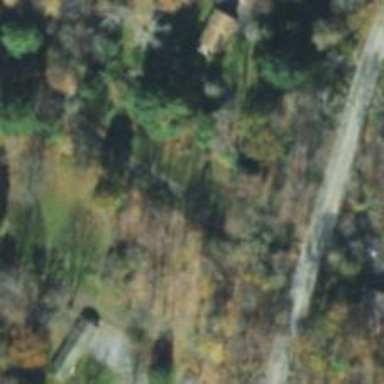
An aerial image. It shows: Driveway.